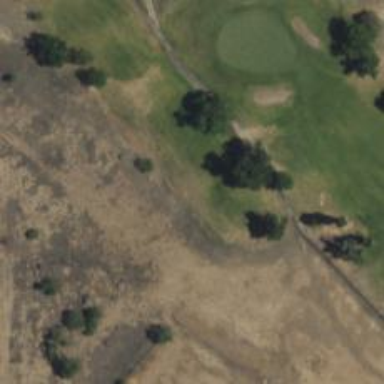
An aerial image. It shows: Golf tee.